Question: hello i am using MYSQL for my data base. When i use Mongolian font. it saves in MYSQL like ????. How to correct this?

When i save in English it looks ok but in Mongolian it looks like ??? in the picture.
In the screen it also looks like ????
my MYSQL insert code is:
'''
$sql ="INSERT INTO core_network (system_name,sub_cat,location,alarmtype,severity,start_time,end_time,reason,shift_operation)
VALUES ('$S_name','$subcategory','$city','$a_type','$severity','$S_time','$F_time','$reason','$shift_operation')";
'''
how to correct?
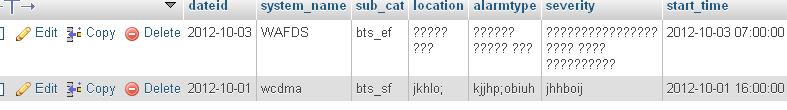
Answer: You need to set the <URL> to an UTF-8 one like 'utf8_general_ci'.
Also you have to make sure that the <URL> is UTF-8 as well, for example by issuing
'''
SET NAMES "utf8"
'''
before any other SQL.